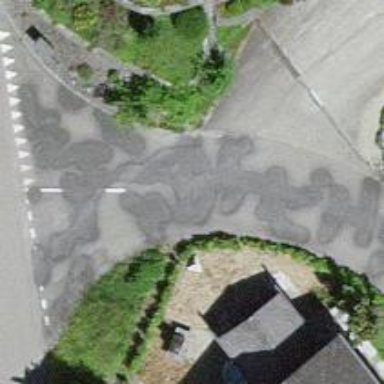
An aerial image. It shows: Residential road.